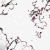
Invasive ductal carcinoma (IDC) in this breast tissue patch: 0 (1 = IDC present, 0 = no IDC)